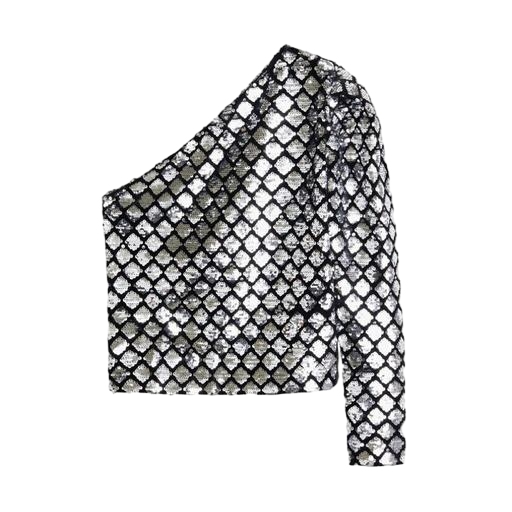
sequined shoulders, crop top silver tinsel, black shoulder net crop top, white background